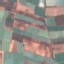
Land use / land cover class: PermanentCrop